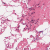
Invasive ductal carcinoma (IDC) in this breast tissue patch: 0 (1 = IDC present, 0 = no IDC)